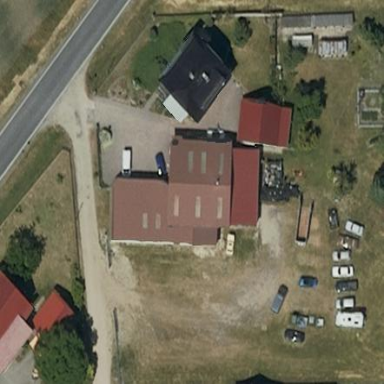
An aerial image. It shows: Shed.